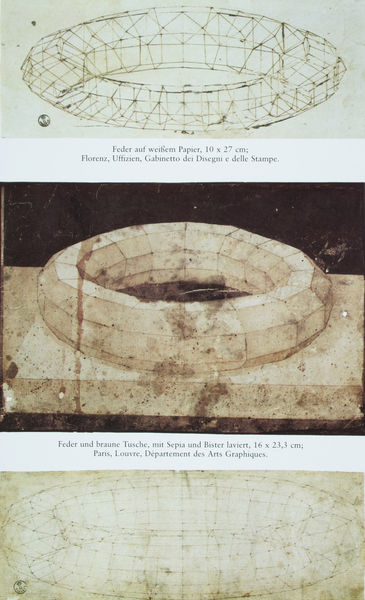
Titel: Drei Zeichnungen von "mazzocchi"
Künstler: Paolo Uccello
Standort: viele Standorte
Institution: viele Standorte
Schlagwörter: blau, feder, wasser, weiß, aquarell, ocker, braun, paris, schwarz, skizze, zeichnung, gebäude, architektur, sockel, stein, steine, gitter, drei, brunnen, kreis, oval, rund, schrift, papier, modell, ansicht, perspektive, modern, mauer, grafik, graphik, linien, sepia, deutsch, platte, ring, arena, foto, laviert, tusche, gerüst, unterschrift, münchen, draufsicht, druck, schnitt, loch, seite, illustration, schwarzweiß, text, beschriftung, stempel, entwurf, tinte, flecken, skelett, struktur, konstruktion, florenz, reif, plan, tempel, entwürfe, skizzen, louvre, stahl, verstrebungen, streben, querschnitt, geometrie, bau, reifen, lavierung, beschreibung, wasserstelle, dreiteilig, grundriss, federzeichnung, aufriss, zeichnungen, bauplan, uffizien, stadion, rundbau, leonardo da vinci, berechnung, unterkonstruktion, maße, mathematik, durchsicht, blaupause, makett, skizz, amphitheater, bister, erläuterung, fussball, torus, holzkonstruktion, allianz arena, ansich, donut, zewichnung, steinkreis, ausgemalt, rinfe, dreid